Question: I'm making an arcade-type game and I want to publish the user's score to his stream. Either each time he finishes a game, or whenever he beats his own personal high score. (2 different events) But I'm looking for suggestions for the verb/noun configuration when creating my OpenGraph definitions.

I've got ideas like " a " and " a ", but they just seem kinda lame. Are there better suggestions or guidelines published out there anywhere?
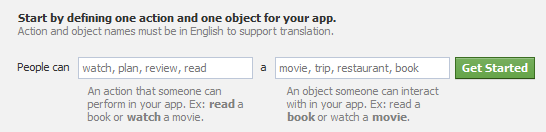
Answer: "{USER} a in {APPLICATION}"
"{USER} is a in {APPLICATION}" (wouldn't really ever get called)
"{USER} and 3 other friends a in {APPLICATION}"